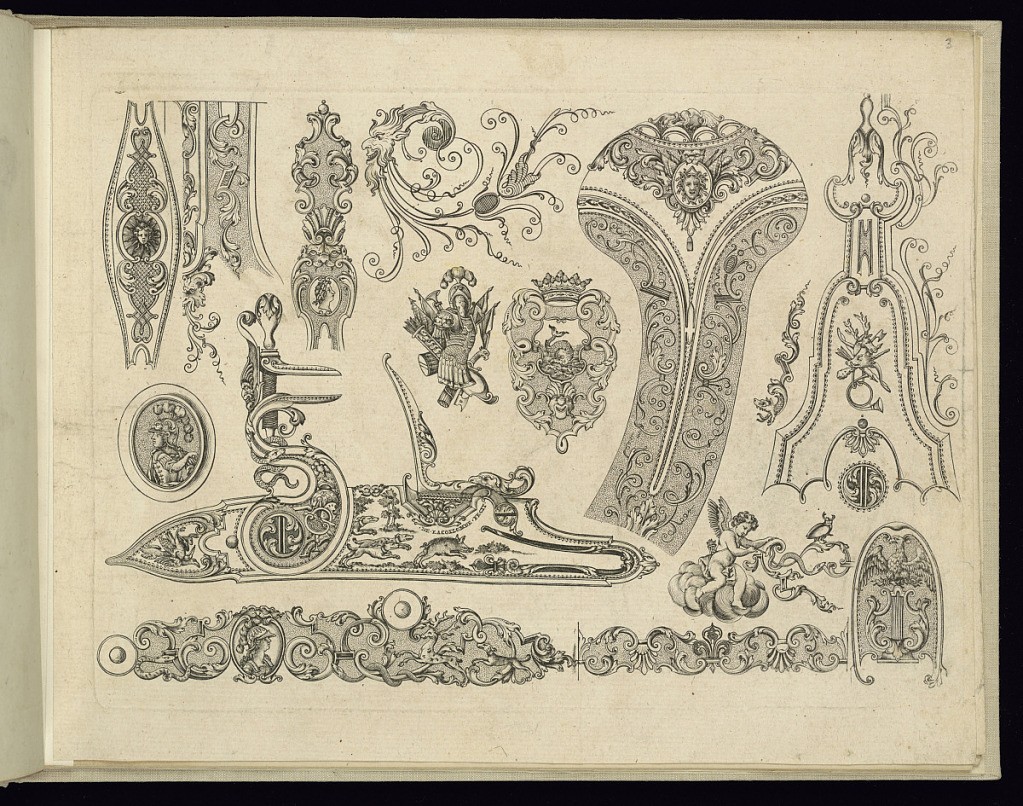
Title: Designs for Firearms Ornament
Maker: de La Collombe, French, active 1702 – 1739
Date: ca. 1730
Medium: Etching and engraving on laid paper
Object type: Print
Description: A design for a flintlock in the lower left and the rounded pommel of a stock in the center right, along with various designs for firearms ornament and details featuring mascarons, cupids, trophies, animals, leaves, fronds, sprigs, fleurs-de-lys, crowns, emblems and devices. The sheet includes a design for a flintlock, and the rounded pommel of a stock. Plate is signed.